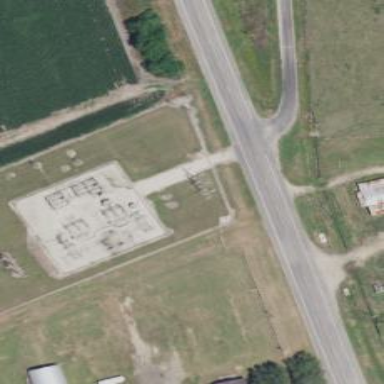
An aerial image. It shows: Outdoor power substation surrounded by fence. The substation is specifically for distribution purposes.